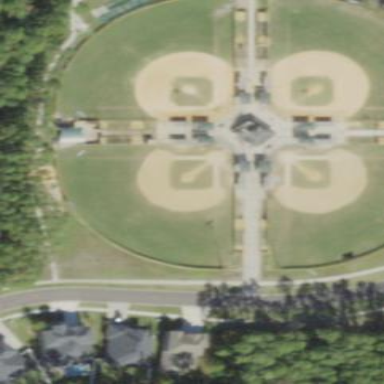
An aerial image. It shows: Baseball pitch for leisure and sports activities.